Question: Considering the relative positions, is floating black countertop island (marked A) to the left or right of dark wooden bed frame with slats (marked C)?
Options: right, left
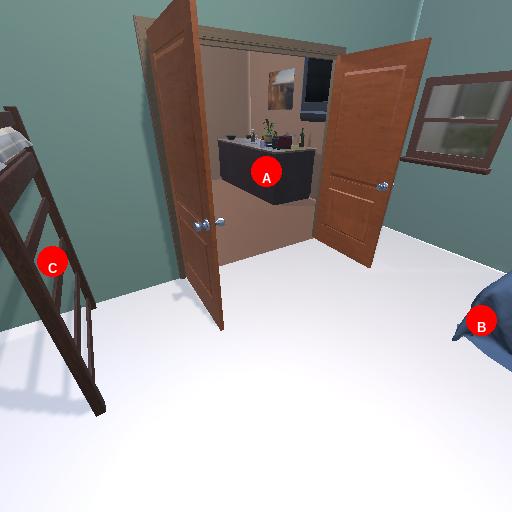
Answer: right